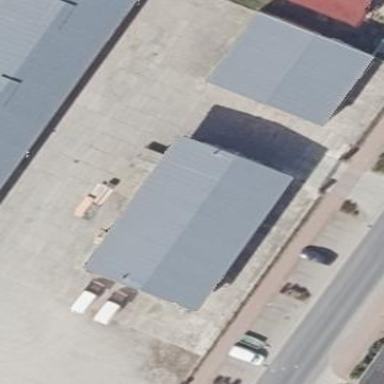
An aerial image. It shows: Industrial building.